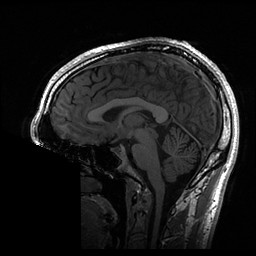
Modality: T1w
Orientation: axial